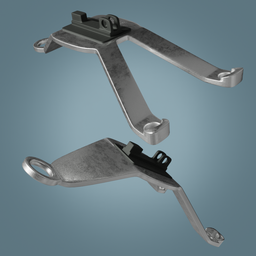
Label: tools